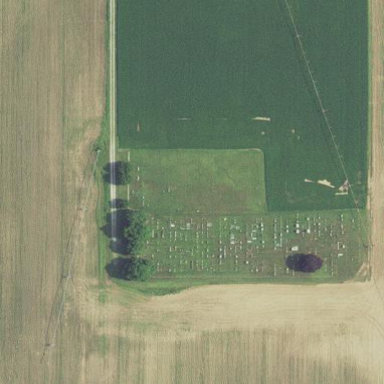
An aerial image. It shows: Cemetery.